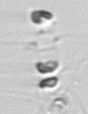
Label: Chaetoceros_socialis